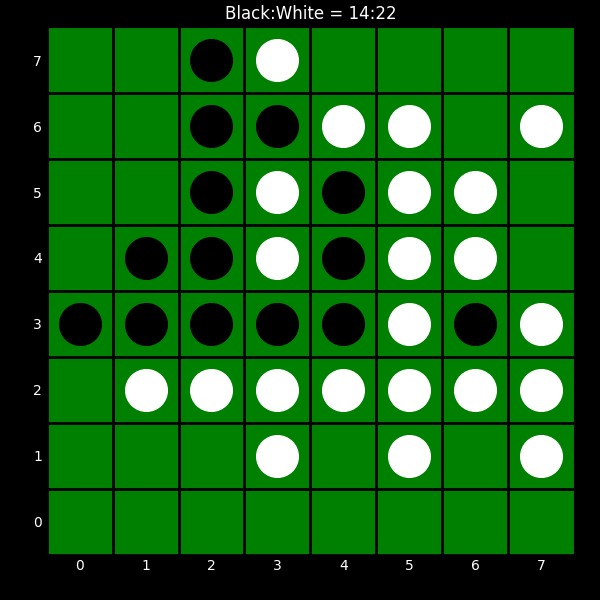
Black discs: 14
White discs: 22